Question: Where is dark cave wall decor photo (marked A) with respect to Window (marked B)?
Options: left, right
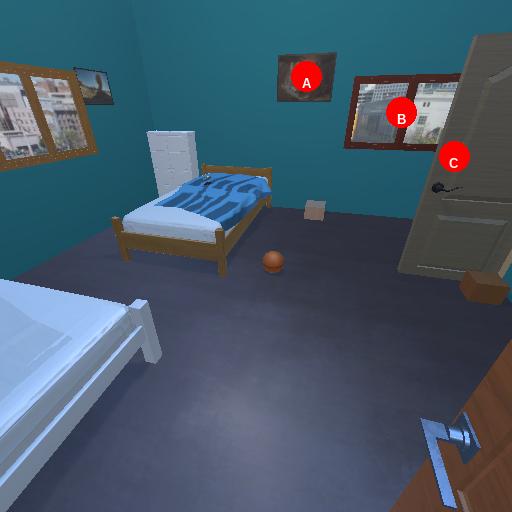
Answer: left